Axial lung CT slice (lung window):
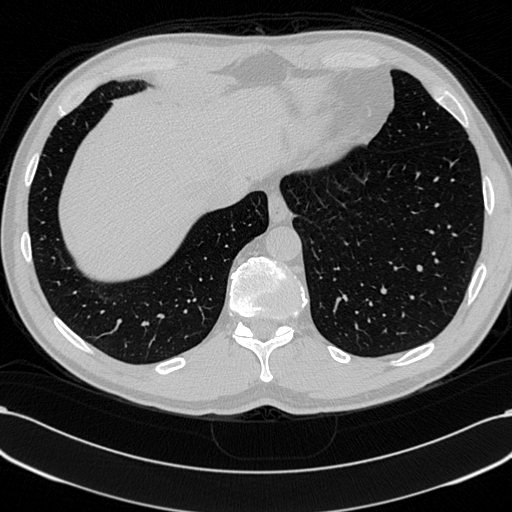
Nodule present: no